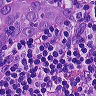
Metastatic tissue present: yes